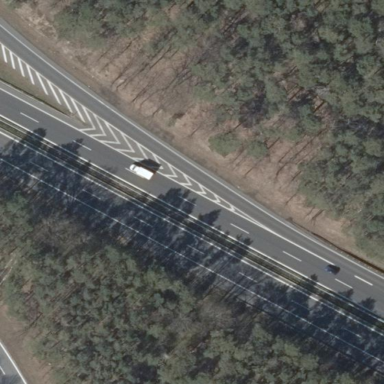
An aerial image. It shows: It's motorway area.